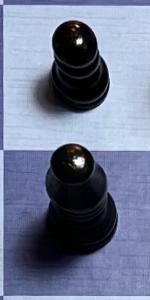
Label: Bishop_Black